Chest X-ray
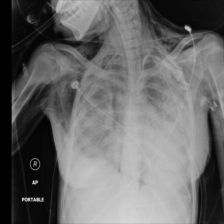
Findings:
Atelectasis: negative
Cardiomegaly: negative
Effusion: negative
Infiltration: negative
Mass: negative
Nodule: negative
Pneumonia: negative
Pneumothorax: positive
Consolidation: negative
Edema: negative
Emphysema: positive
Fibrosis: negative
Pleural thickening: negative
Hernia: negative